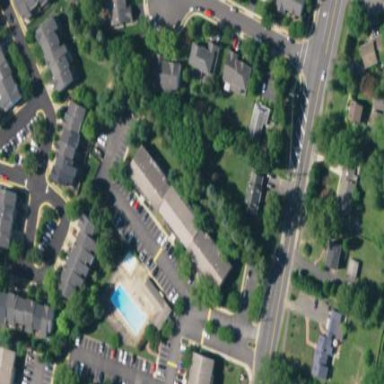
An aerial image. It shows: Residential building.